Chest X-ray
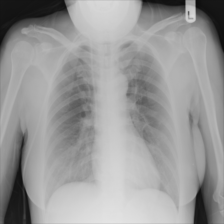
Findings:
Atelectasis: negative
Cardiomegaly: negative
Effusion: negative
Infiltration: negative
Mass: negative
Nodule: negative
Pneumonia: negative
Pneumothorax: negative
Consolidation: negative
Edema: negative
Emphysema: negative
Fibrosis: negative
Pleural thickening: negative
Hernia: negative